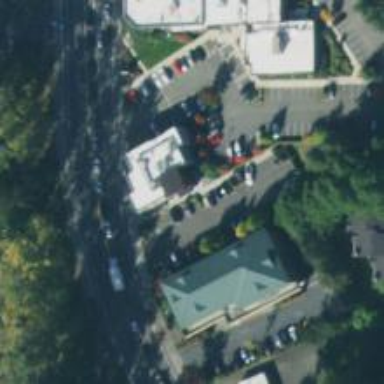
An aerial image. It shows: Veterinary facility.